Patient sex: F
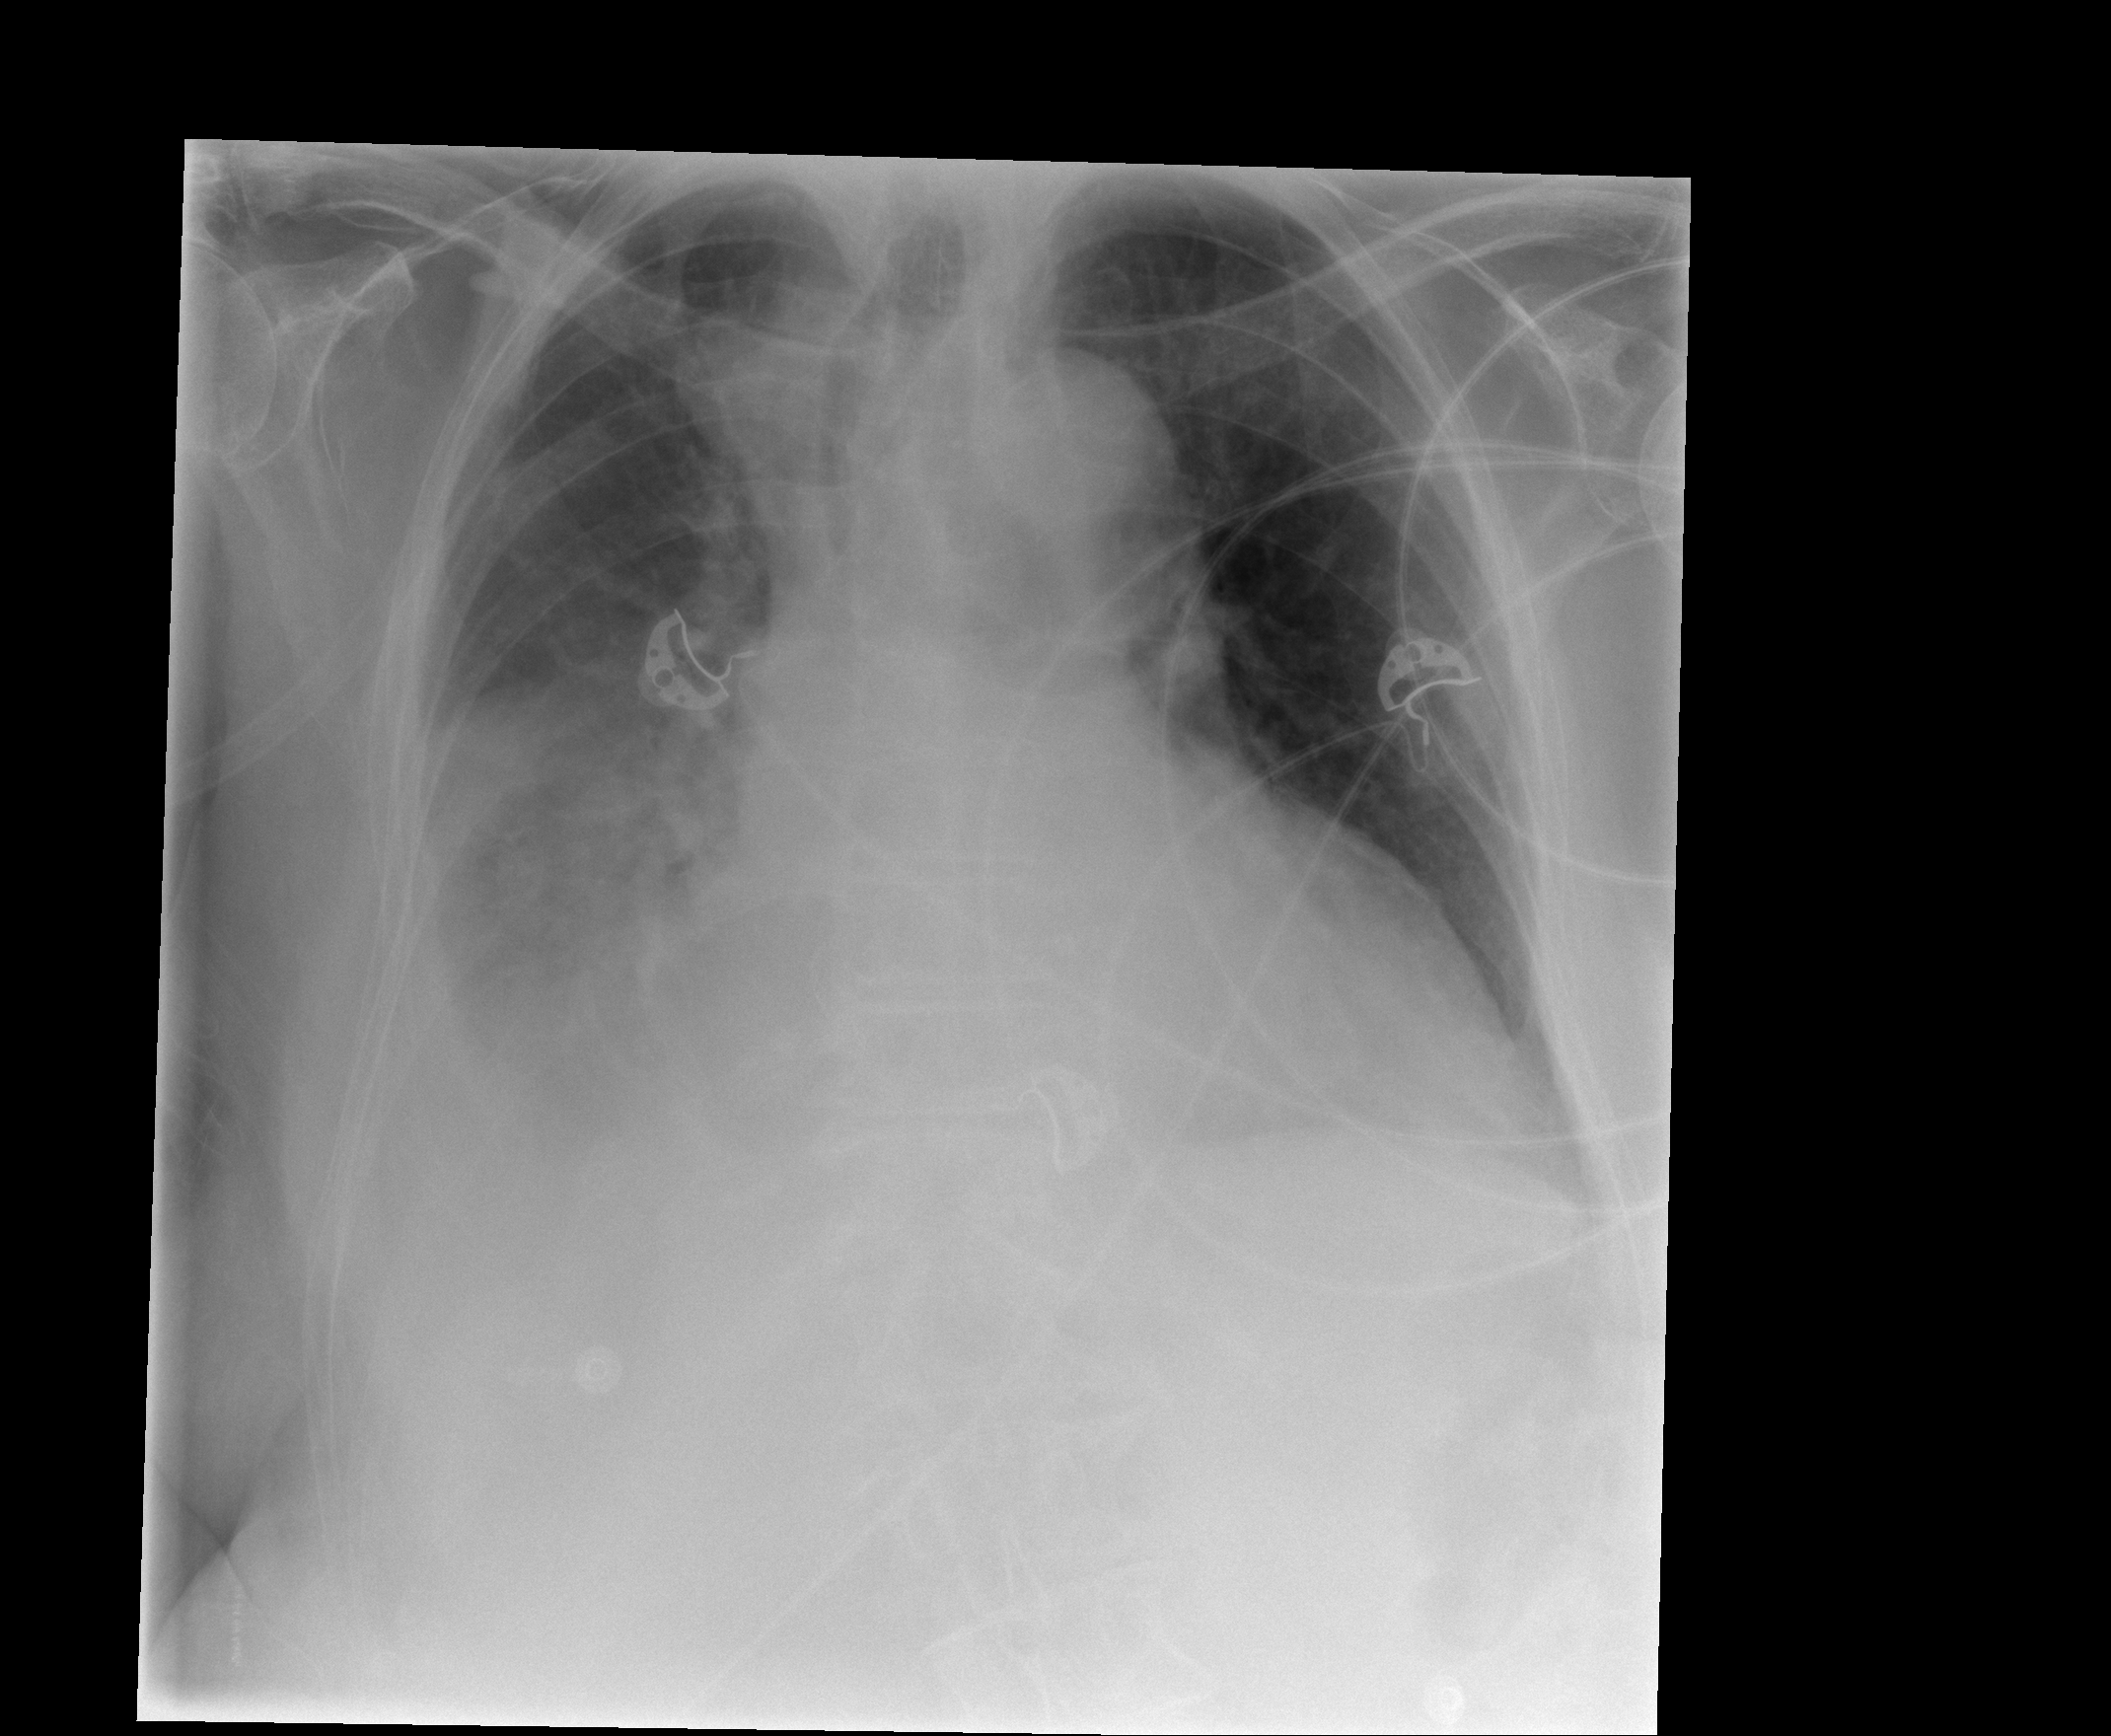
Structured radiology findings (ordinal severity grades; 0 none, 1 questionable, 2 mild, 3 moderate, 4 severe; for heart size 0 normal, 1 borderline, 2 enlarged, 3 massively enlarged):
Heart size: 2
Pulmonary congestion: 0
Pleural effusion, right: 3
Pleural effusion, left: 1
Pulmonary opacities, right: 2
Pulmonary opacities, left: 0
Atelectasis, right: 3
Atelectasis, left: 2